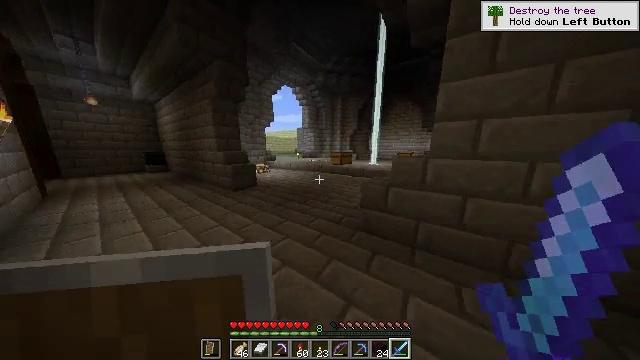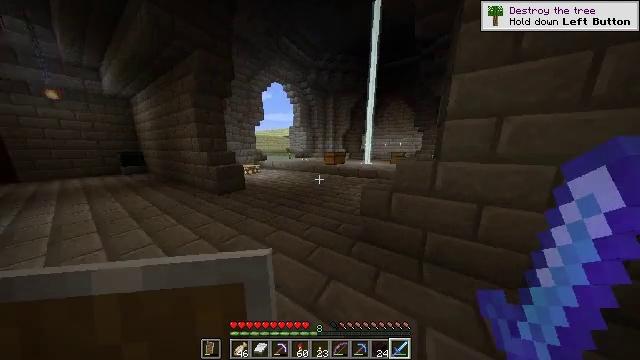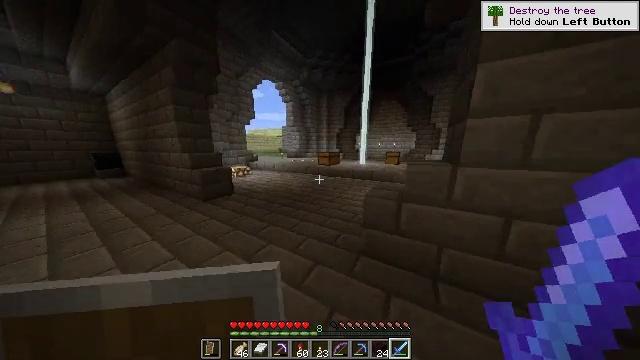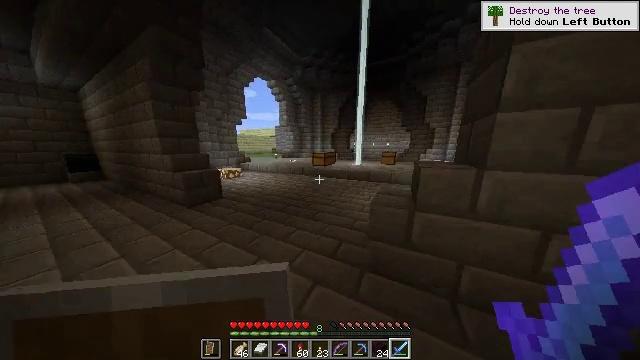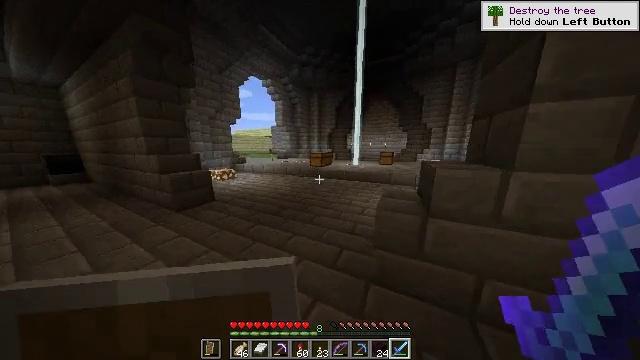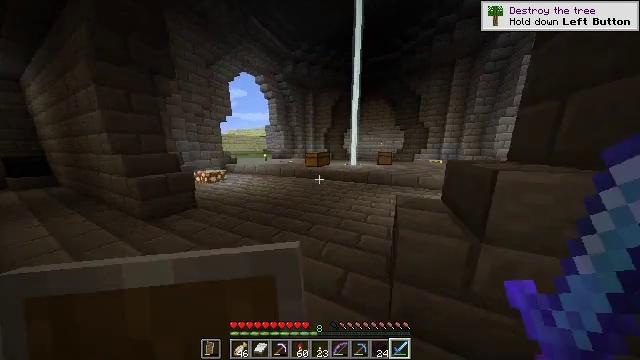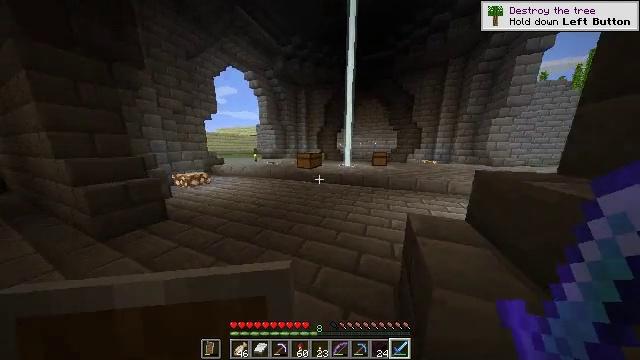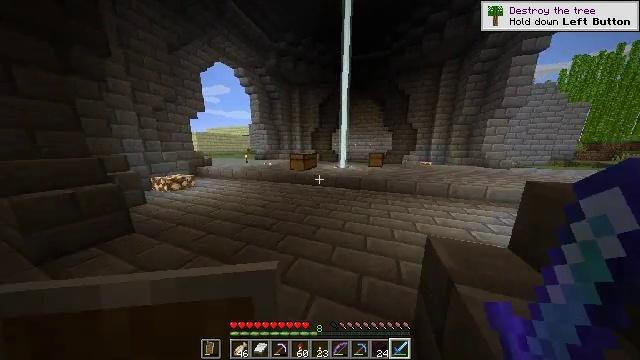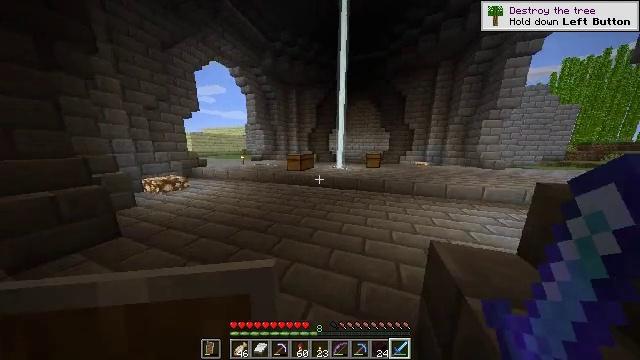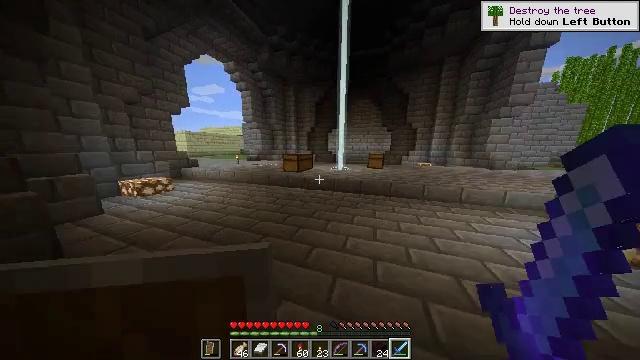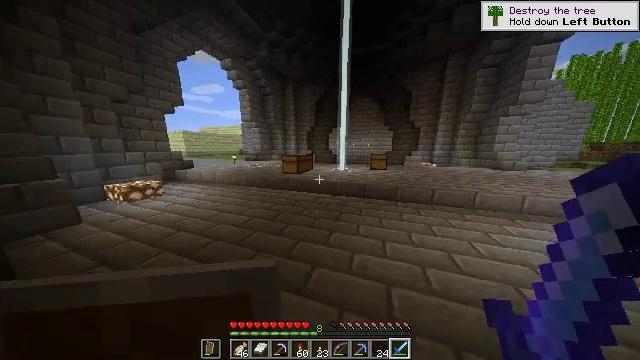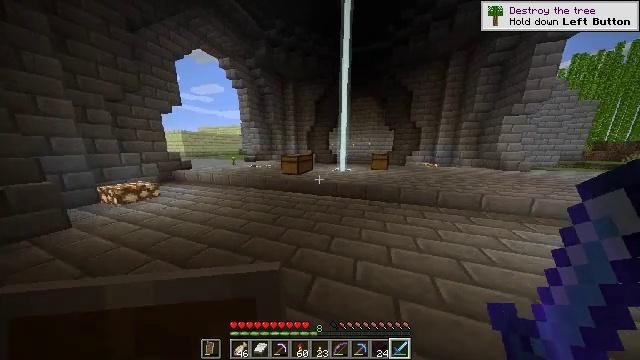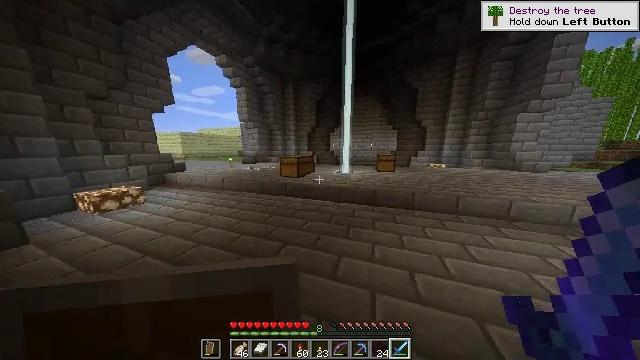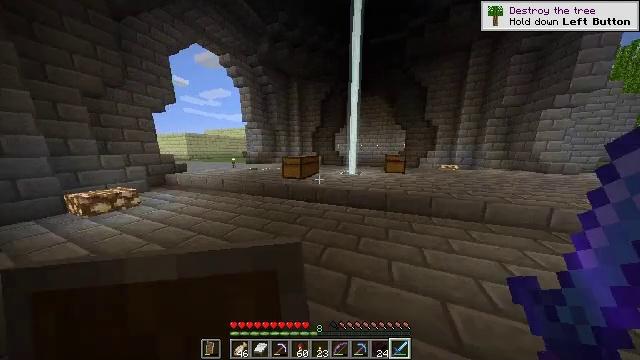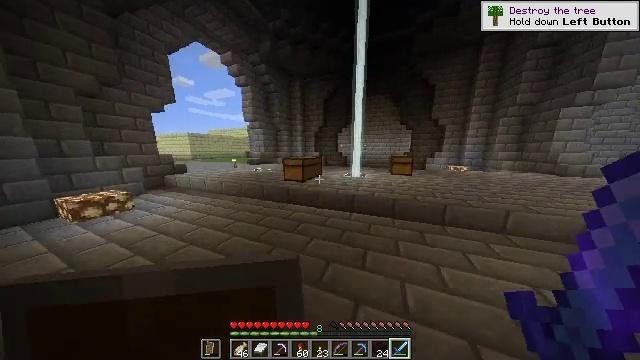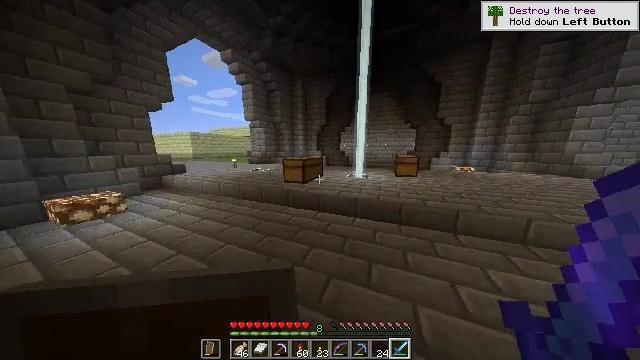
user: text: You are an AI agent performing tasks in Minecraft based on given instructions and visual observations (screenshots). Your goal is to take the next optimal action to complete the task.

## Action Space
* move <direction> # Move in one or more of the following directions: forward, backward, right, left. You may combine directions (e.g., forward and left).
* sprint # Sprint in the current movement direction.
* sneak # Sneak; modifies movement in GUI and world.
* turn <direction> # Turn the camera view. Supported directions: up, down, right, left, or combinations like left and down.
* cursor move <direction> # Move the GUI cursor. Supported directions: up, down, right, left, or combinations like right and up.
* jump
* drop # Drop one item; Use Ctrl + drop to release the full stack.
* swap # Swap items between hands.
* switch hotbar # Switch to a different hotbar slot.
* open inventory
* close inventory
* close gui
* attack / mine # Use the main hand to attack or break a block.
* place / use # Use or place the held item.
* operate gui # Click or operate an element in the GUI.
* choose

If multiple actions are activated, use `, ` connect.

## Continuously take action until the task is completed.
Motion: motion action
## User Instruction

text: Drop a white carpet.
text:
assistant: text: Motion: move forward, turn right
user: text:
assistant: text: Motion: move forward, turn right
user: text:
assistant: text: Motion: move forward, turn right
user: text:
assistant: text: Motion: move forward, turn right
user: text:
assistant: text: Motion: move forward, turn right
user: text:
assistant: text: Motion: move forward, turn right
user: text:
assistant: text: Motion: move forward, turn right
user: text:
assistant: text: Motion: move forward, turn right
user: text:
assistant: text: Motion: move forward
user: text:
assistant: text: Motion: move forward
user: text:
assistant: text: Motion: move forward
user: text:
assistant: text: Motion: move forward
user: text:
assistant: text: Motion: move forward, turn left
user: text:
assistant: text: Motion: move forward, turn left
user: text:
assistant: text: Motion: move forward
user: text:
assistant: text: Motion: move forward
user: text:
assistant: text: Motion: move forward, turn left
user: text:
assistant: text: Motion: move forward, turn left
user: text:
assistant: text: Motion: move forward, turn left and down
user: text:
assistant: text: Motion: move forward, turn left
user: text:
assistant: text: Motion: use / place
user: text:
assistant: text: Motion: use / place
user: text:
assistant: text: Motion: use / place
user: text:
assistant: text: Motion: no_op
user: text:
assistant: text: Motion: no_op
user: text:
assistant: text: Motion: no_op
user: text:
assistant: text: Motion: no_op
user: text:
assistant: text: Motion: no_op
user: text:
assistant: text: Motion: no_op
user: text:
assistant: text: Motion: no_op